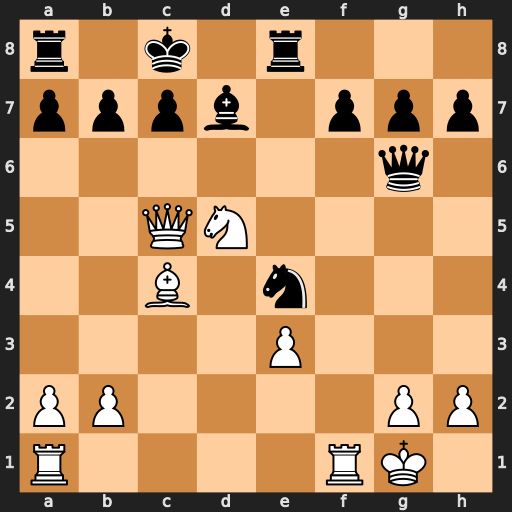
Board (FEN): r1k1r3/pppb1ppp/6q1/2QN4/2B1n3/4P3/PP4PP/R4RK1
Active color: w
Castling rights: -
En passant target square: -
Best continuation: Qxc7#